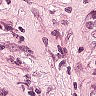
Metastatic tissue present: yes